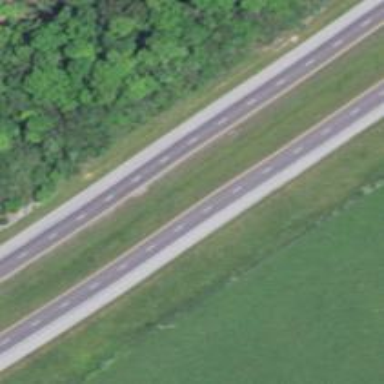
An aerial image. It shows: This image shows trunk highway that functions as expressway.